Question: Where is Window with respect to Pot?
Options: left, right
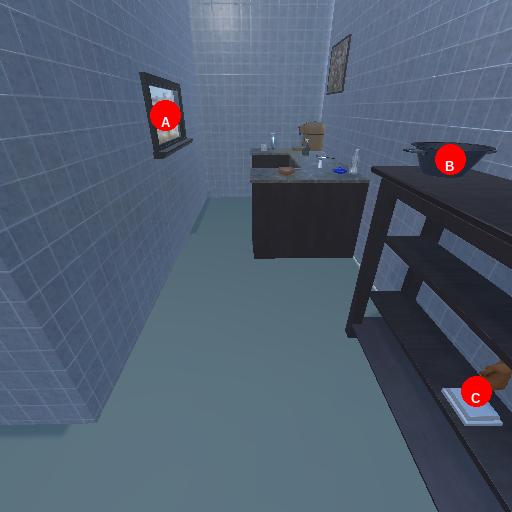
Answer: left